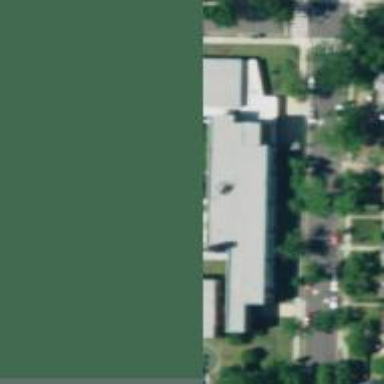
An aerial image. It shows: School.